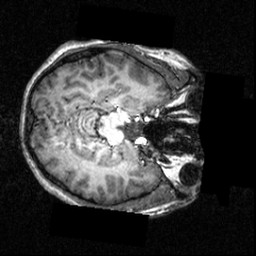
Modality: T1w
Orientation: axial
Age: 18
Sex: female
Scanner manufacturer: siemens
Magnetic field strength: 3.951 T
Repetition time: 1.5 s
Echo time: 0.00335 s